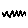
Label: zigzag